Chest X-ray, PA view. Patient: 52 years old, sex F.
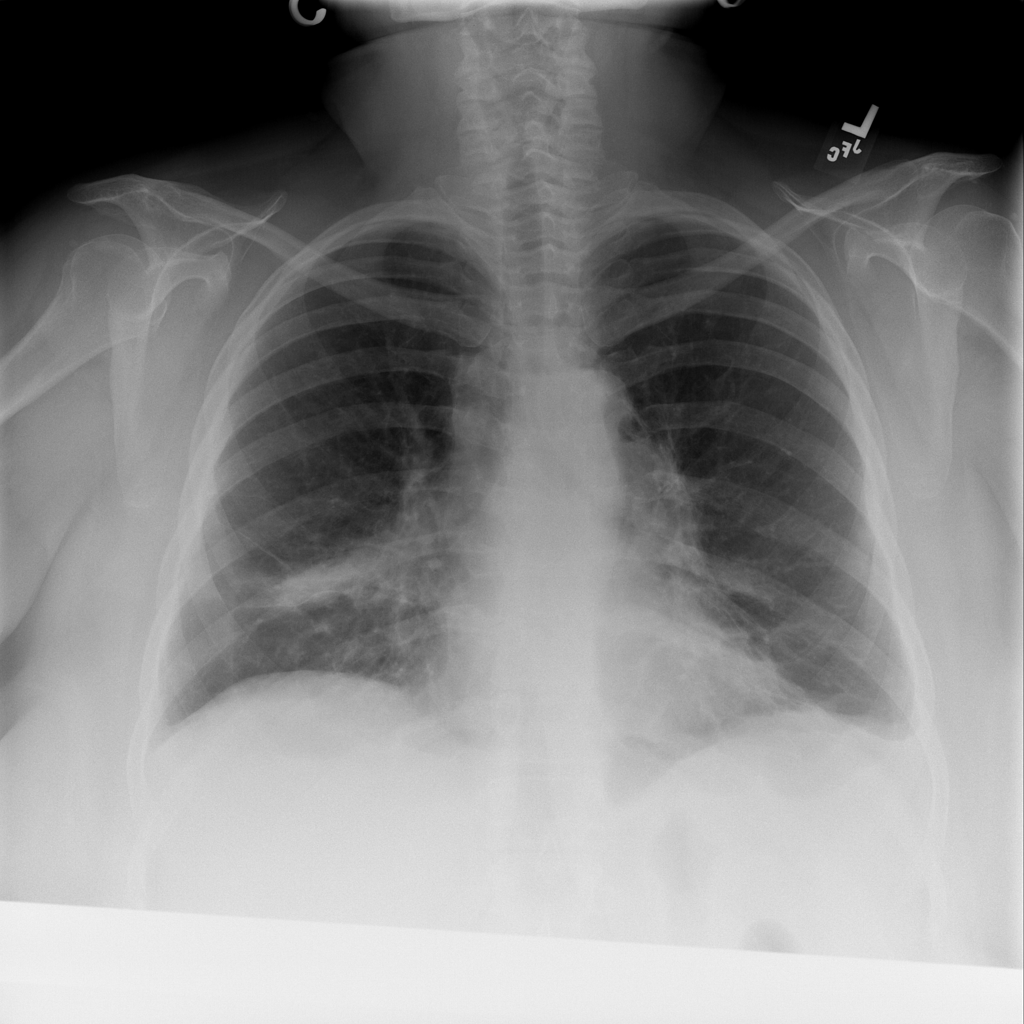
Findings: Infiltration